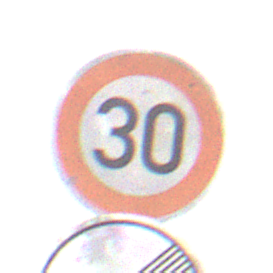
Verkehrszeichen: Geschwindigkeit30
Zusatzzeichen unten: EndeUeberholverbot
Umgebung: Outdoor, RoadRail
Tageszeit: Midday
Wetter: Overcast
Licht: Natural
Jahreszeit: NotSpecified
Kontrast: LowContrast